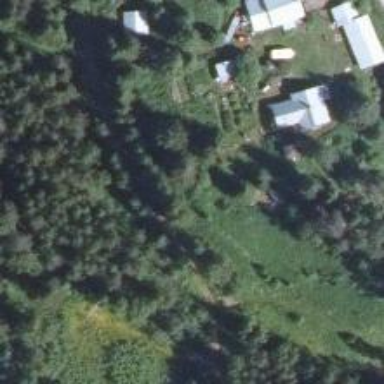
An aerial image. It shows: Farmyard area.